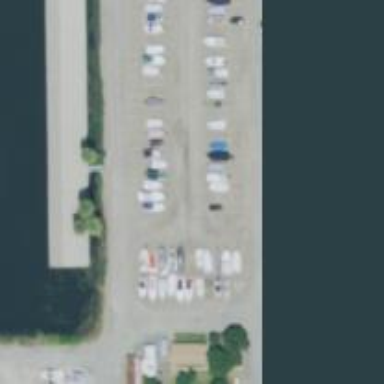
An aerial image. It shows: Dock located along the waterway.